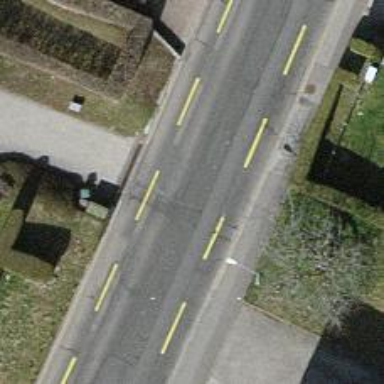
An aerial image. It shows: Tertiary road with asphalt surface and cycle lane.